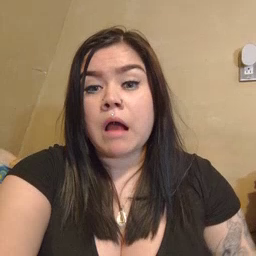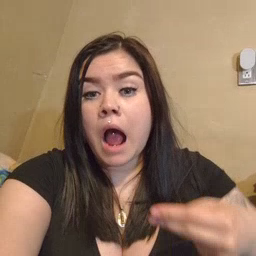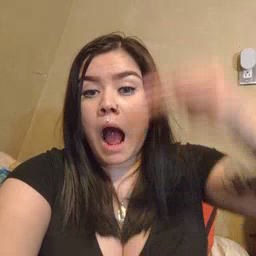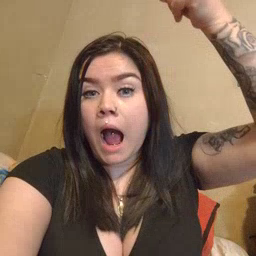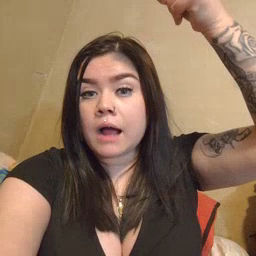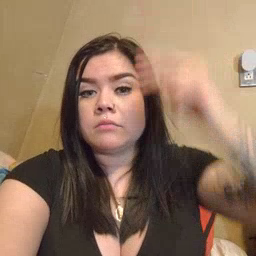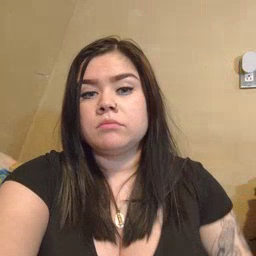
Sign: high